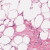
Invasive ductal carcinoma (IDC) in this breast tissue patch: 0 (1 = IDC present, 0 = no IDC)